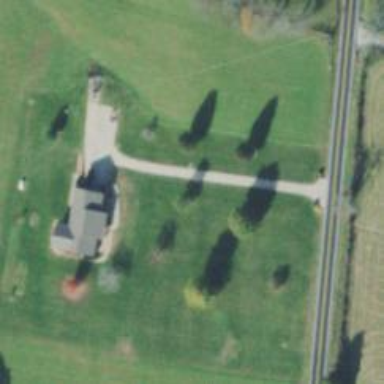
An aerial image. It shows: Driveway.